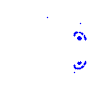
Particle: kaon